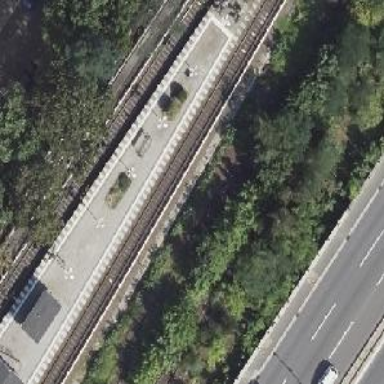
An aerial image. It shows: Close-up of railway platform edge.